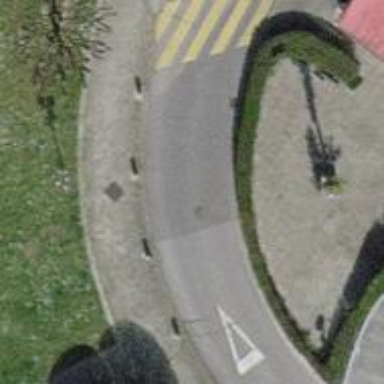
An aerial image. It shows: Residential road without sidewalk.